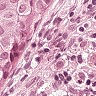
Metastatic tissue present: yes